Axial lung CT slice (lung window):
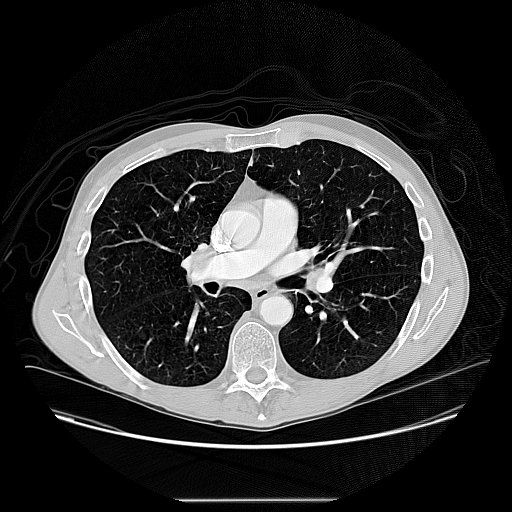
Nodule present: no